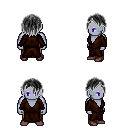
a pixel art fantasy rpg character, male body template, dark elf, purple skin, brown robe, robe skirt, gray bangs hairstyle, maroon shoes, four views (front, back, left, right), 2x2 character sprite sheet, small pixel art, hard edges, no anti-aliasing